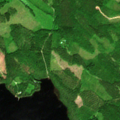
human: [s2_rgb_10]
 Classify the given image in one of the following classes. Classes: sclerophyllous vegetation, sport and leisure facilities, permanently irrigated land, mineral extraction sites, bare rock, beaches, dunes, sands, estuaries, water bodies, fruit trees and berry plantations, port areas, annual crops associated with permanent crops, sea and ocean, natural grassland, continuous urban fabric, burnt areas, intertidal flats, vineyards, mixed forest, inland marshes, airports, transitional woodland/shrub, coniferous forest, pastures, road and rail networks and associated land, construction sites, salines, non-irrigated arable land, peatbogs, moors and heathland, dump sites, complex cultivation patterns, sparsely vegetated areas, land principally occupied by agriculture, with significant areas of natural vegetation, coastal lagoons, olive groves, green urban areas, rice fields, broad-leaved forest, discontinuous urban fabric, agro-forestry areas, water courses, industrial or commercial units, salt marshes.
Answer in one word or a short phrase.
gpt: coniferous forest, mixed forest, water bodies